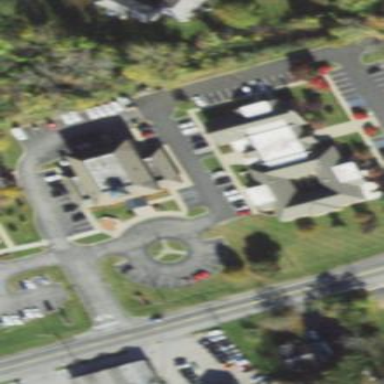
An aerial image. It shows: Courthouse building that serves as town hall.